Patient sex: F
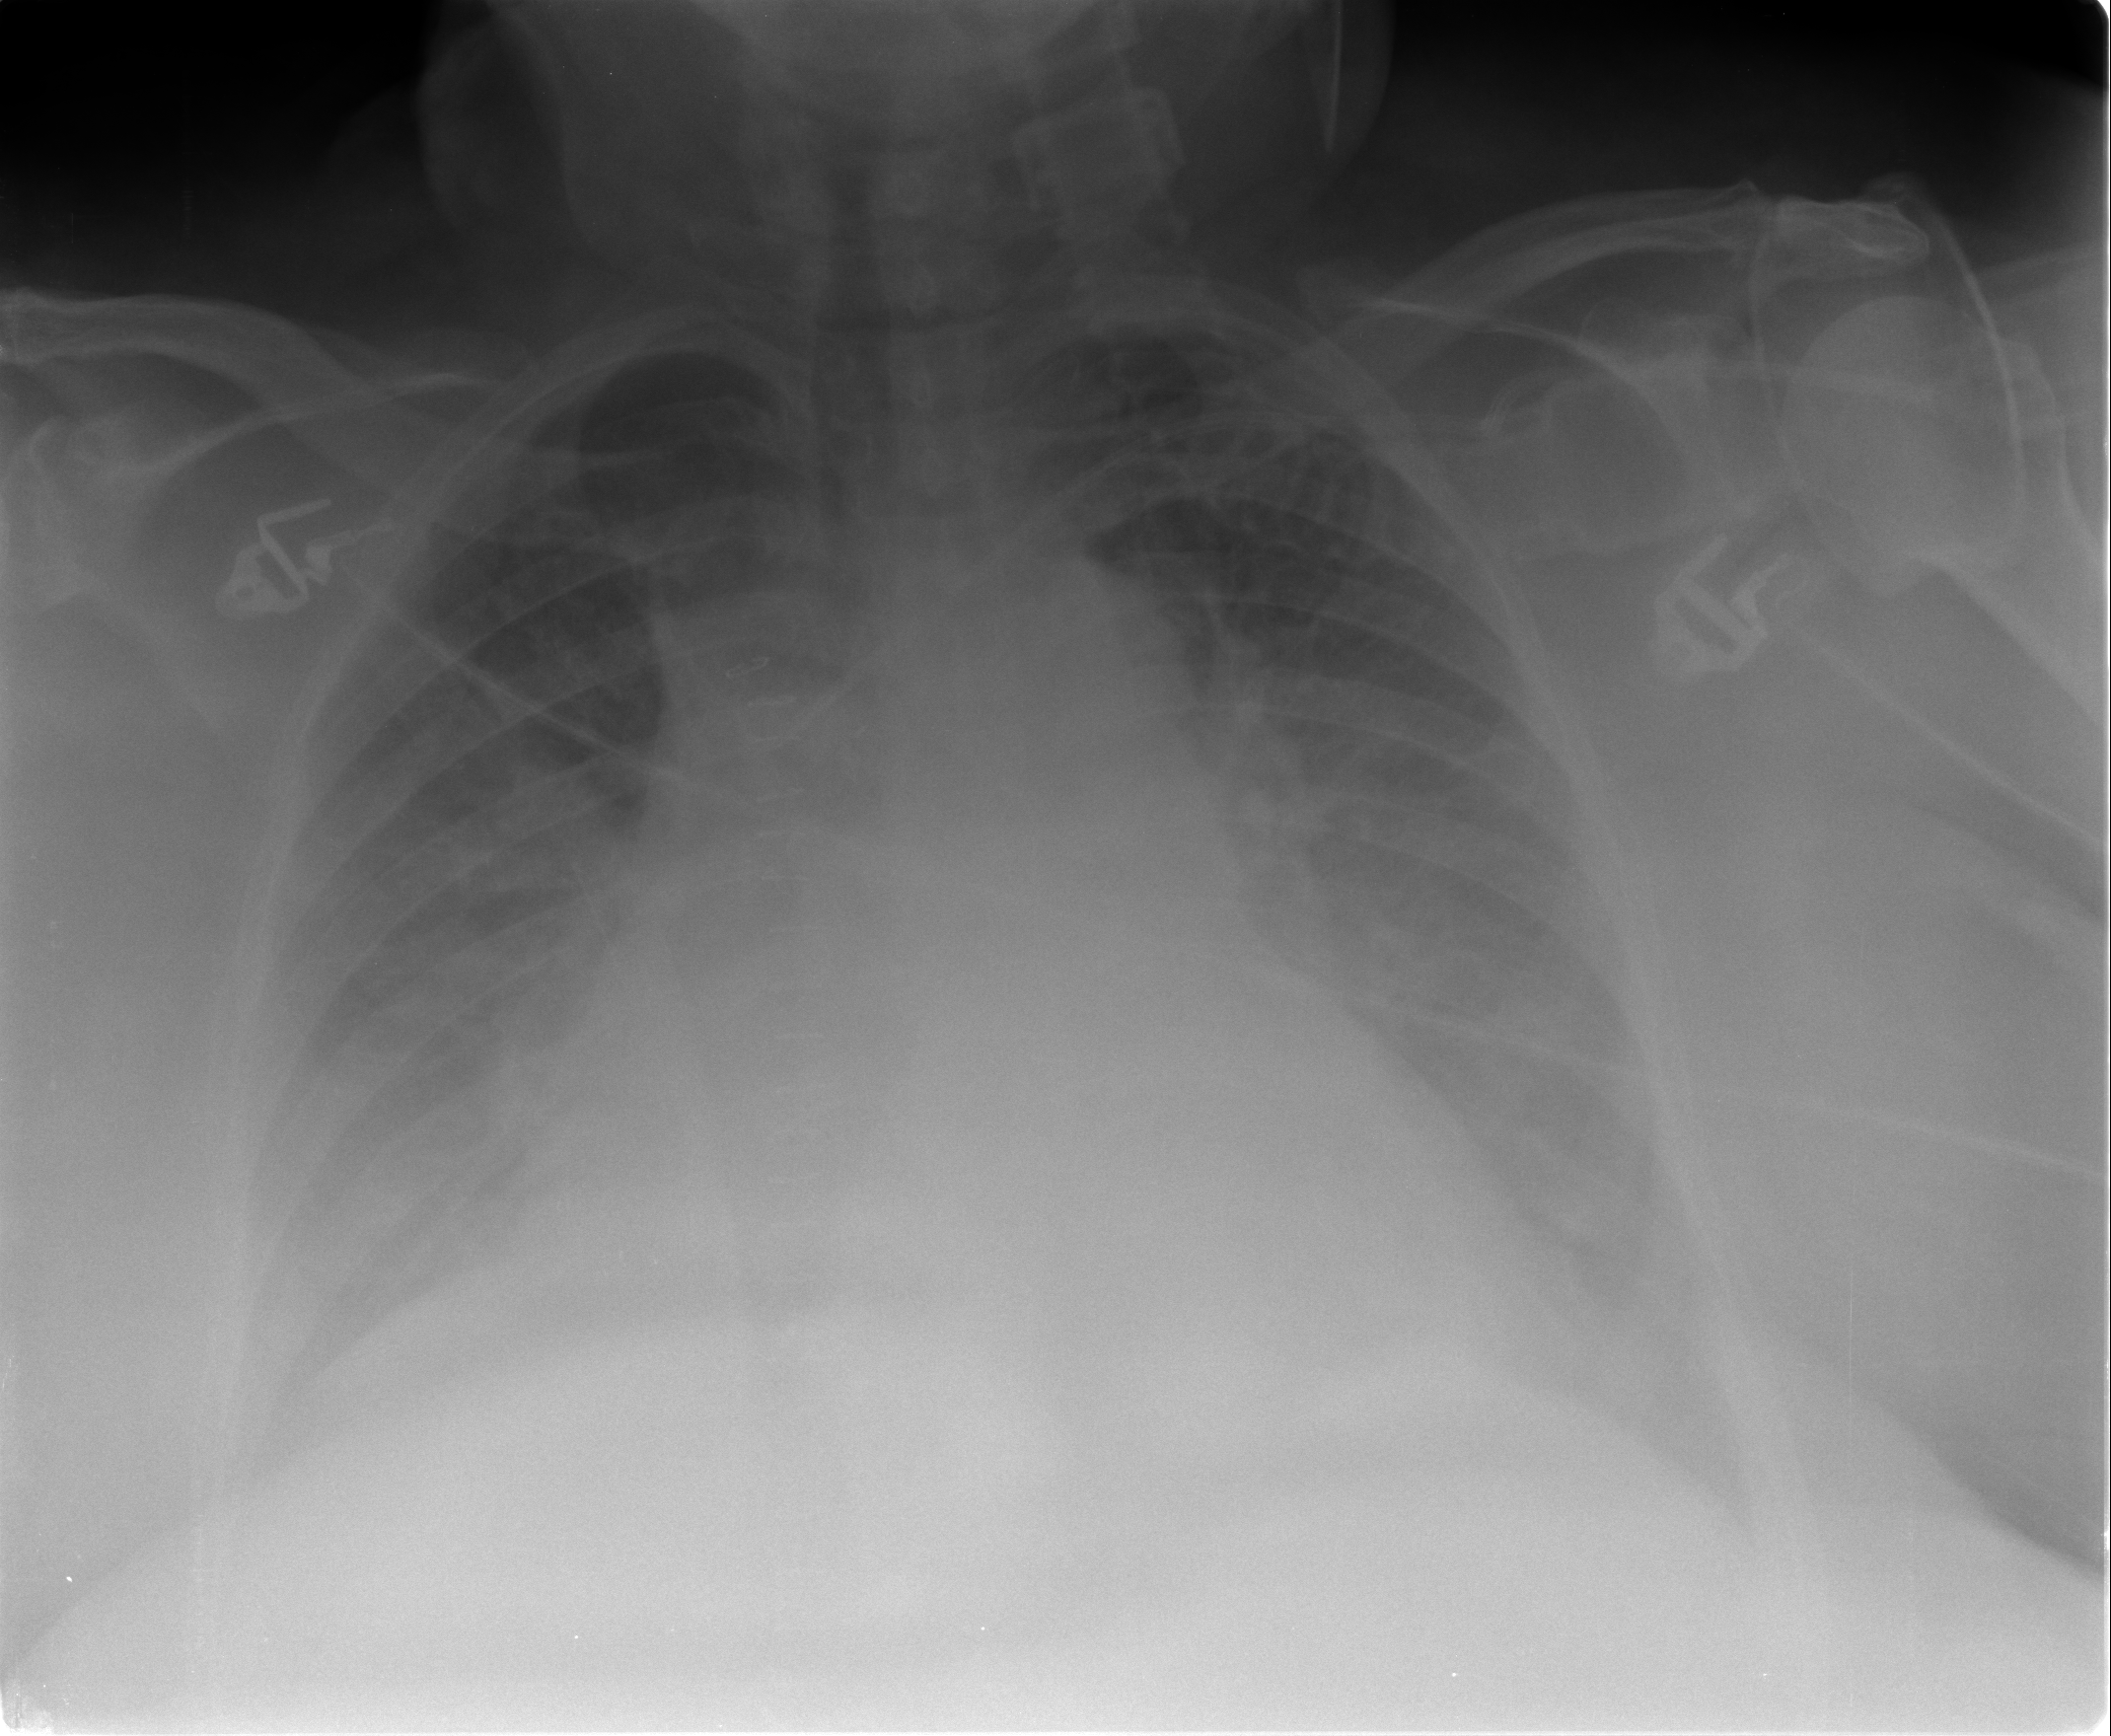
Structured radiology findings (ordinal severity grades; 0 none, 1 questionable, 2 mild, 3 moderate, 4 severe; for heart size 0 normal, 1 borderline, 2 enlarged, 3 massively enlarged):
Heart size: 2
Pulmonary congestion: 2
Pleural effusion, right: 2
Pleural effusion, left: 2
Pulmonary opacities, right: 0
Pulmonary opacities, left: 0
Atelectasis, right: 2
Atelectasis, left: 2